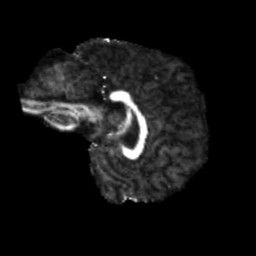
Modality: FA
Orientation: sagittal
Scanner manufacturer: siemens
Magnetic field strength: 3 T
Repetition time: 4 s
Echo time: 0.0594 s